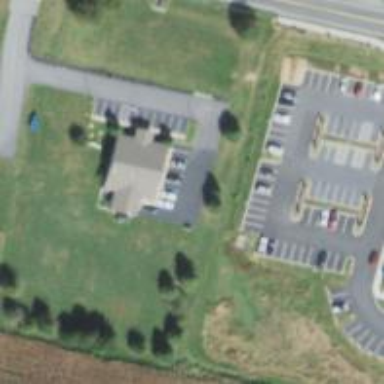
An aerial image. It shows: Veterinary facility.